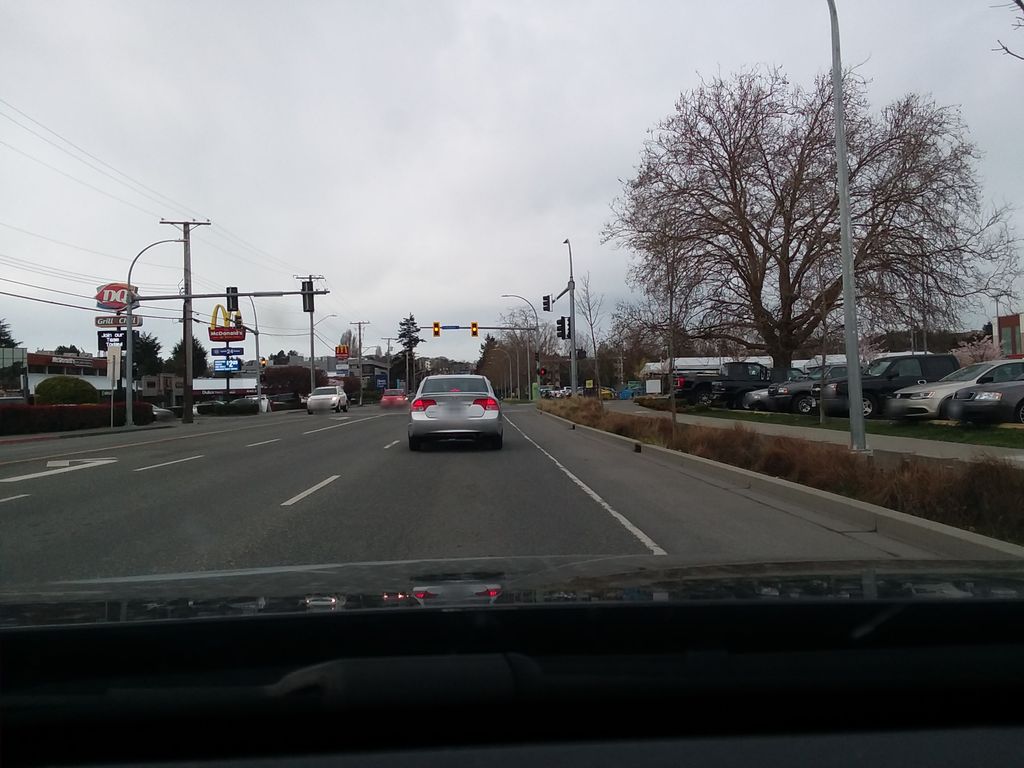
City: victoria